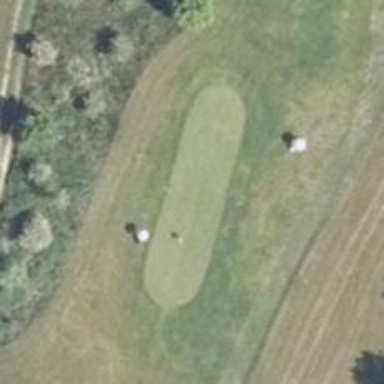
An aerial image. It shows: Golf tee.